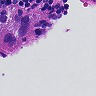
Metastatic tissue present: yes